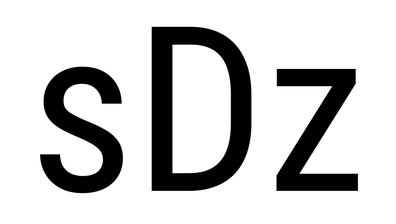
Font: Roboto_Condensed_Regular